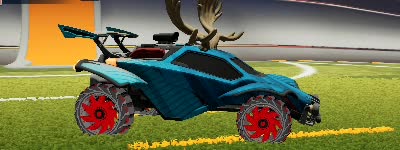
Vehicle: octane